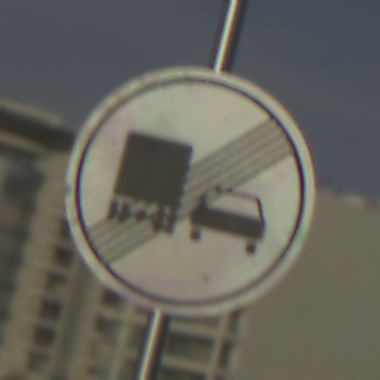
Verkehrszeichen: EndeUeberholverbotKraftfahrzeuge
Umgebung: Outdoor, Suburban
Tageszeit: MorningAfternoon
Wetter: PartlyCloudy
Licht: Natural
Jahreszeit: NotSpecified
Kontrast: HighContrast